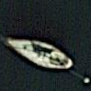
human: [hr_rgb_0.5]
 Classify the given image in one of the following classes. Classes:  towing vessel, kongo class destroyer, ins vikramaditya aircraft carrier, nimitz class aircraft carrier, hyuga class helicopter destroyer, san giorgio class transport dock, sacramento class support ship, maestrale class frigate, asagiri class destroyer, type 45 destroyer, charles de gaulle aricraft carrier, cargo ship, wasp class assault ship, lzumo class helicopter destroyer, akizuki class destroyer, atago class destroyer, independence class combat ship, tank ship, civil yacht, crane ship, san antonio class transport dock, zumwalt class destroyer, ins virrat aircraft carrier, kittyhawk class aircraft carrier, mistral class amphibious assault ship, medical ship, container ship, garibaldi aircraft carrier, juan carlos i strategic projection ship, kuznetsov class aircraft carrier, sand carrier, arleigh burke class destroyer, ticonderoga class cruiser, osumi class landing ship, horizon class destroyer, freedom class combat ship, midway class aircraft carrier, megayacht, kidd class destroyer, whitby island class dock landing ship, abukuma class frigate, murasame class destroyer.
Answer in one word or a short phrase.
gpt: Civil yacht